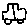
Label: car